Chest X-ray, AP view. Patient: 61 years old, sex M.
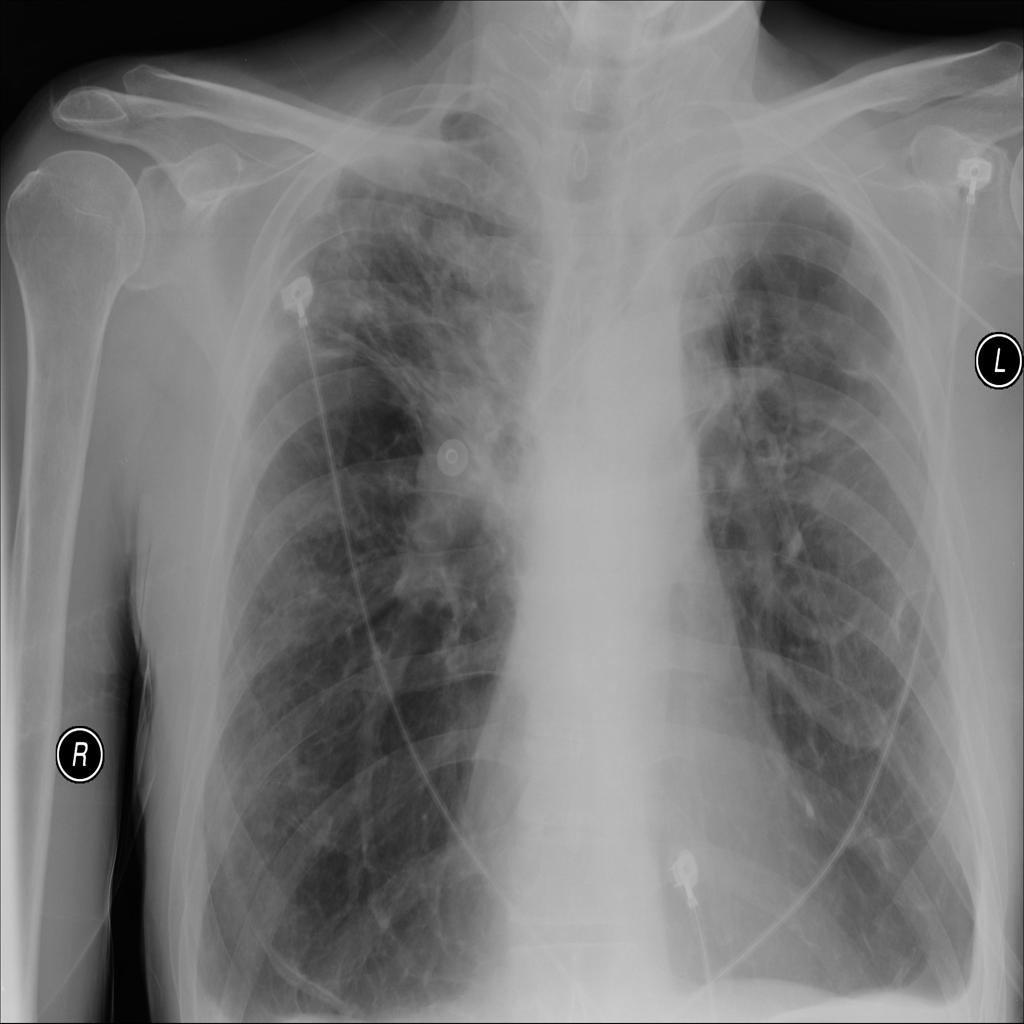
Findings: Consolidation, Effusion, Infiltration, Nodule